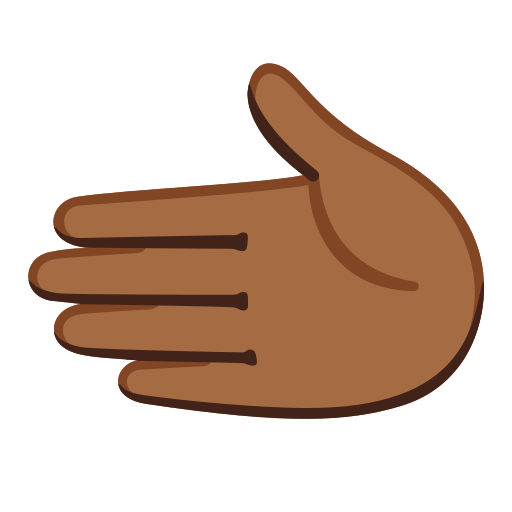
Emoji: 🫲🏾